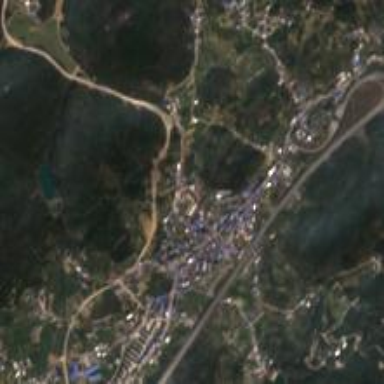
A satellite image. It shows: Ethnic township within town.